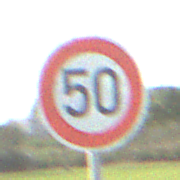
Verkehrszeichen: Geschwindigkeit50
Umgebung: Outdoor, Suburban
Tageszeit: MorningAfternoon
Wetter: PartlyCloudy
Licht: Natural
Jahreszeit: NotSpecified
Kontrast: HighContrast